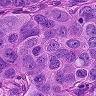
Metastatic tissue present: yes